Question: I have a table with records of employees that shows a relationship of employees and who they report to:
'''
From_ID position TO_ID position
----------------------------------------
1 Lowest_employee 3 employee
3 employee 4 employee
4 employee 5 BOSS
2 Lowest_employee 6 employee
6 employee 3 employee
10 Lowest_employee 50 BOSS2
'''
I would like to show results that look like this, with the employee / boss IDs:
'''
EmployeeID BossID
--------------------
1 5
2 5
10 50
'''

This means employees 1 and 2 report to ID 5 and employee 10 reports to another boss with ID 50.
I know I need to use CTE and Recursive Queries, but cannot understand how it can be done, I'm newer to CTE Recursive Queries.
I read this article but it doesn't make any sense to me <URL>
Any help with the query required to achieve this would be useful.
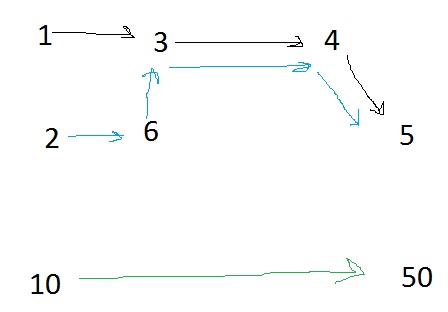
Answer: This includes setting up test data, however I think this is what you want:
Test Data:
'''
DECLARE @Table TABLE
(
From_ID int,
TO_ID int
)
INSERT INTO @Table VALUES(1,3)
INSERT INTO @Table VALUES(3,4)
INSERT INTO @Table VALUES(4,5)
INSERT INTO @Table VALUES(2,6)
INSERT INTO @Table VALUES(6,3)
INSERT INTO @Table VALUES(10,50)
'''
Query to get answer:
'''
;WITH Hierarchy (Employee, Superior, QueryLevel)
AS
(
--root is all employees that have no subordinates
SELECT E.From_ID, E.TO_ID, 1
FROM @Table E
LEFT
JOIN @Table S
ON S.TO_ID = E.From_ID
WHERE S.TO_ID IS NULL
--recurse up tree to final superior
UNION ALL
SELECT H.Employee, S.TO_ID, H.QueryLevel + 1
FROM Hierarchy H
JOIN @Table S
ON S.From_ID = H.Superior
)
SELECT Employee, Superior
FROM
(
SELECT *, ROW_NUMBER() OVER(PARTITION BY Employee ORDER BY QueryLevel DESC) AS RowNumber
FROM Hierarchy
) H
WHERE RowNumber = 1
'''
Essentially, this works by :
1) get all employees with no reportees (the root)
2) recurses up through the bosses, recording the 'level'
3) use over/partition to select only the 'final' boss